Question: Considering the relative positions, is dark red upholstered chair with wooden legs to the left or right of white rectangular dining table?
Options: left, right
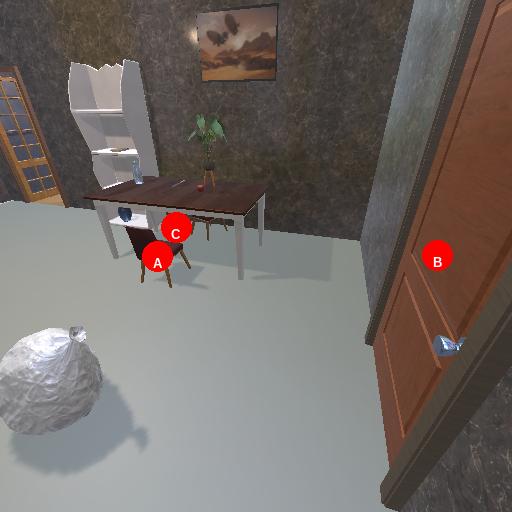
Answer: left